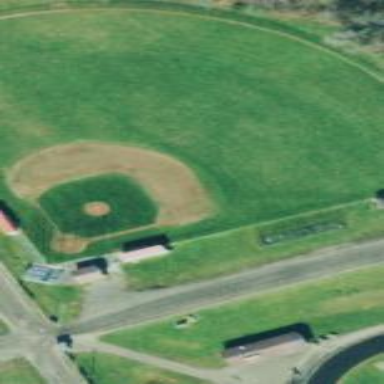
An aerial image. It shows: Baseball pitch for leisure land.